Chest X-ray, AP view. Patient: 43 years old, sex M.
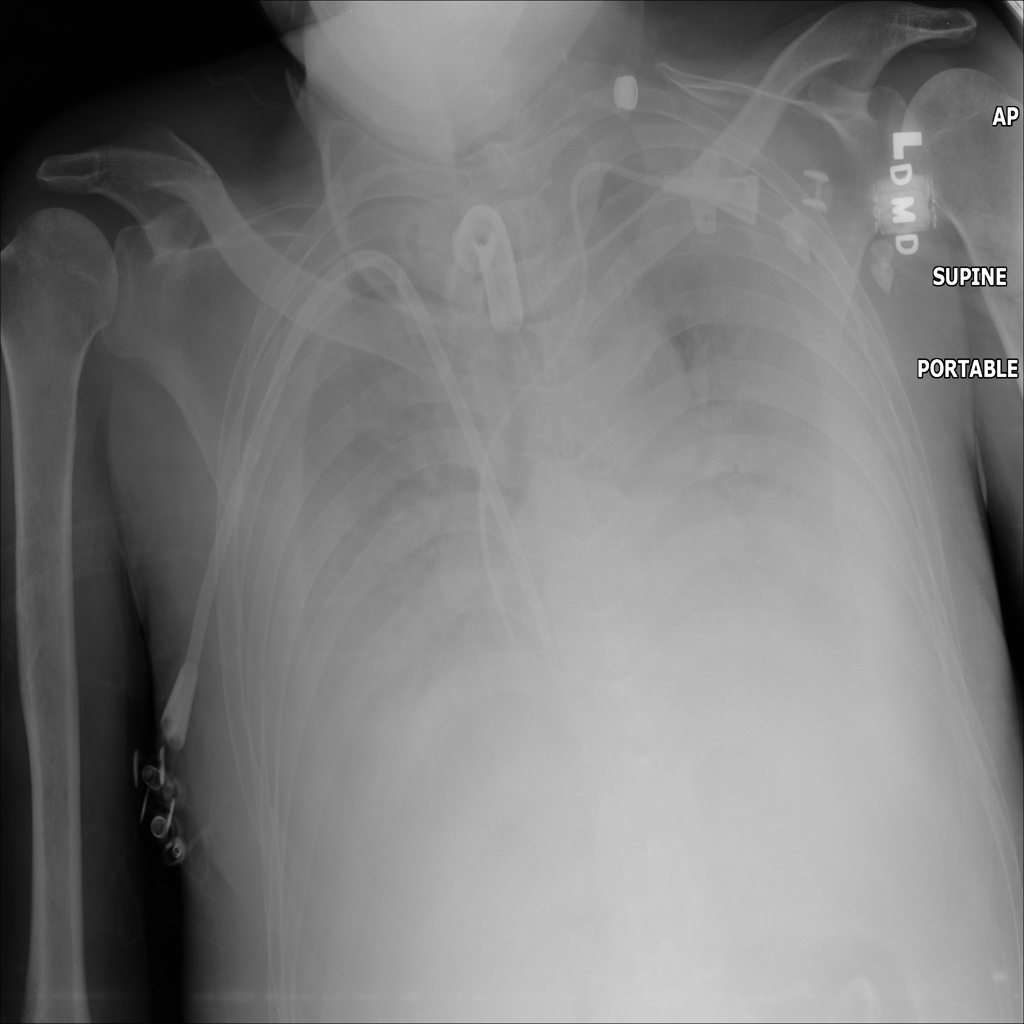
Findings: Atelectasis, Effusion